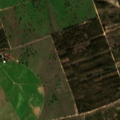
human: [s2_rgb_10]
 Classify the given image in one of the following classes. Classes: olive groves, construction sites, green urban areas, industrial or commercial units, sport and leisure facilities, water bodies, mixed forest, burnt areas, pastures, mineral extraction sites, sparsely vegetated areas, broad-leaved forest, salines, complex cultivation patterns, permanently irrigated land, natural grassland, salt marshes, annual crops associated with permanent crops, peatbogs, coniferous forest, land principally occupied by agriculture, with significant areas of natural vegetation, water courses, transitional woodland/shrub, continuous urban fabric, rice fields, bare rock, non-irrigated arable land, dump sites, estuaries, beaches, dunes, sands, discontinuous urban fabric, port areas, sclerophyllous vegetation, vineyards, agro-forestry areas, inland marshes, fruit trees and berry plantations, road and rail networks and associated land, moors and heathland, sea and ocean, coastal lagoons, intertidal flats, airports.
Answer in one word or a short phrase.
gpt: permanently irrigated land, pastures, land principally occupied by agriculture, with significant areas of natural vegetation, agro-forestry areas, broad-leaved forest